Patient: sex F, age 65
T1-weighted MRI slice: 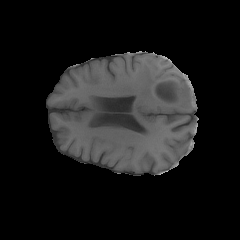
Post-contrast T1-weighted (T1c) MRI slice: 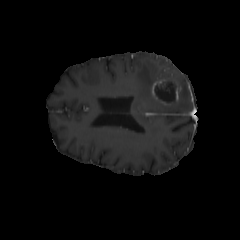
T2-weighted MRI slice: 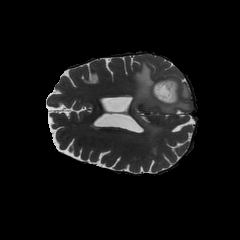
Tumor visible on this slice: yes
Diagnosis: Glioblastoma, IDH-wildtype
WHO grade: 4